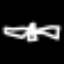
Label: angel